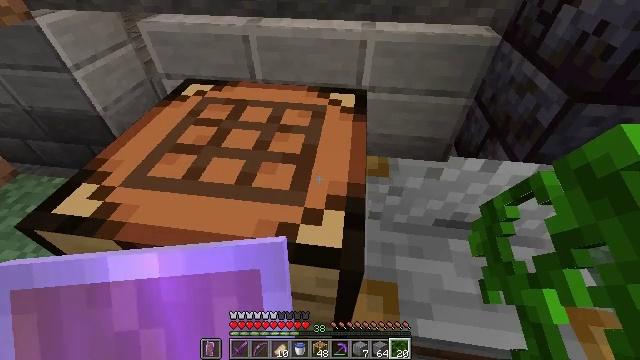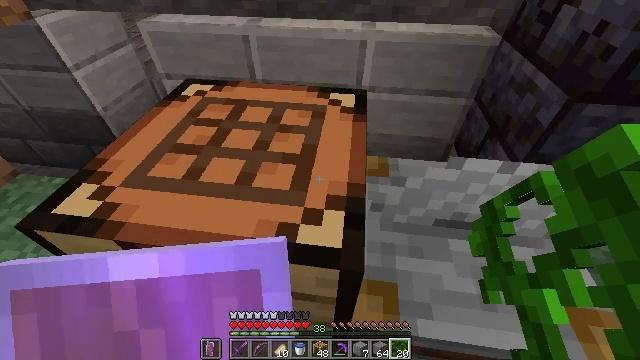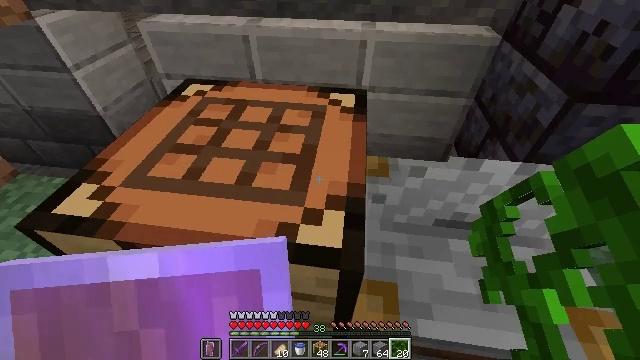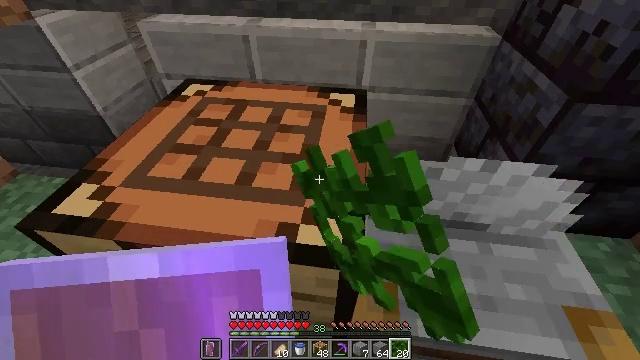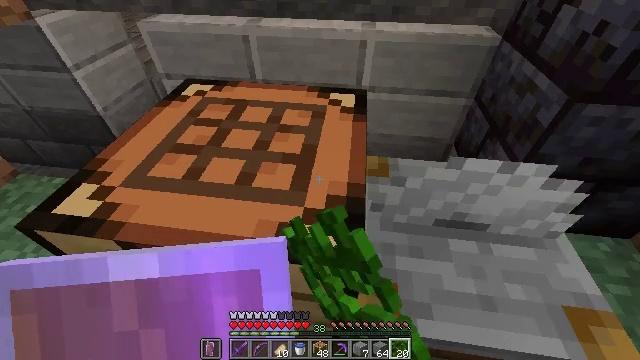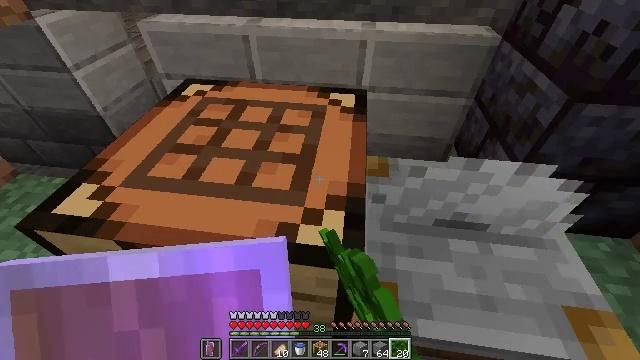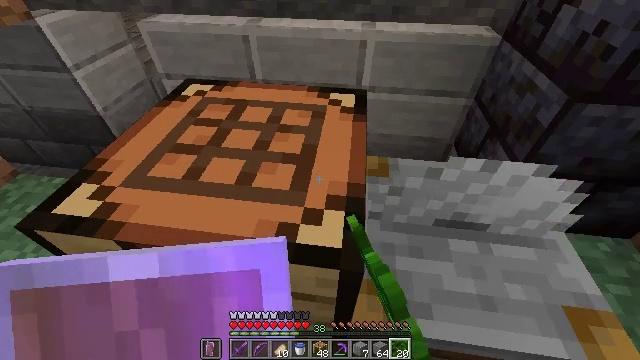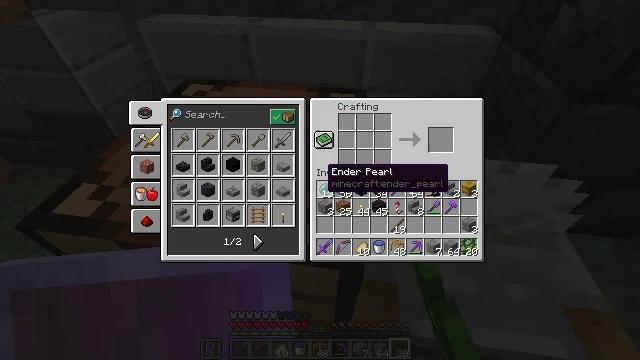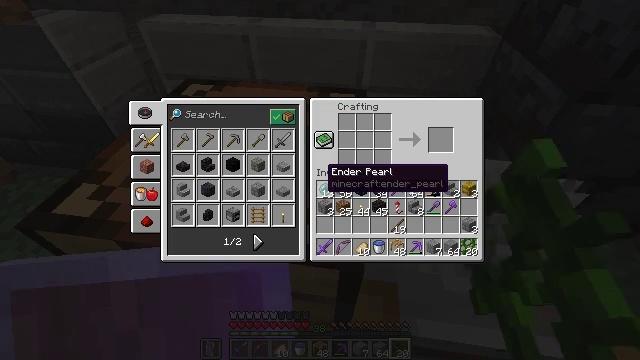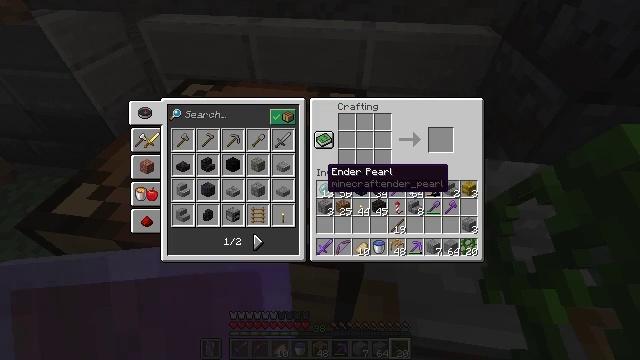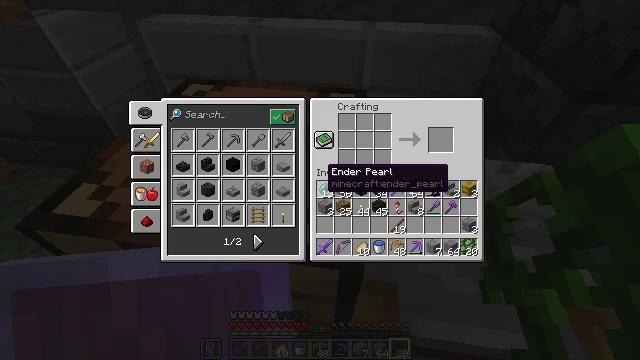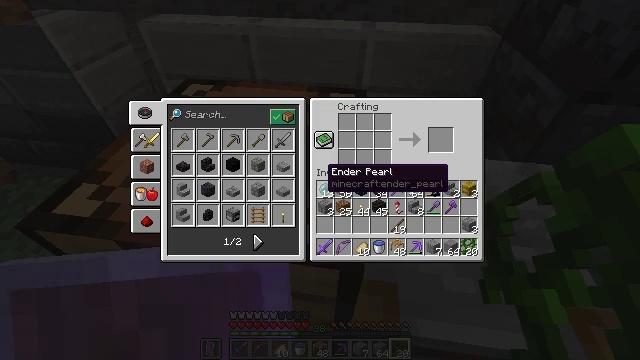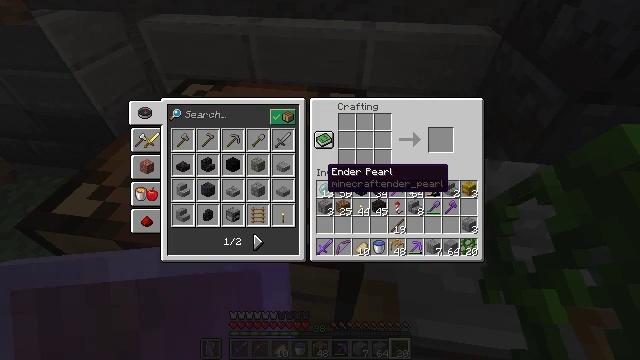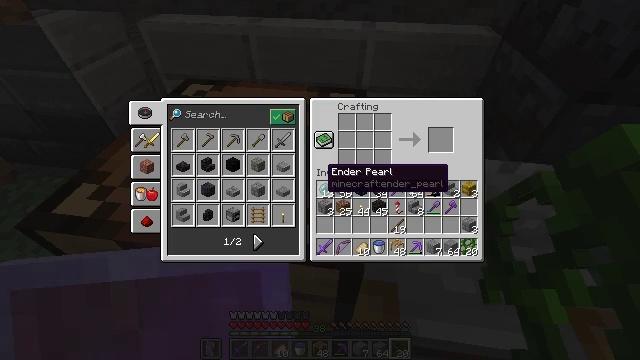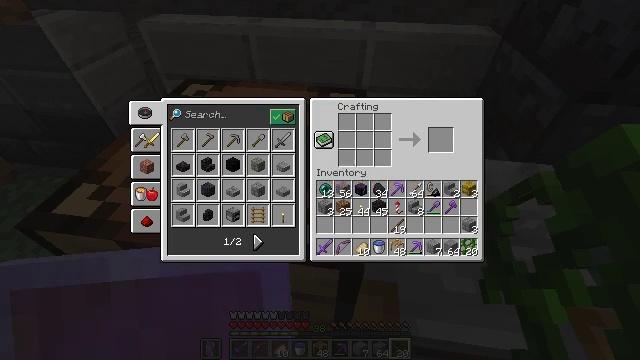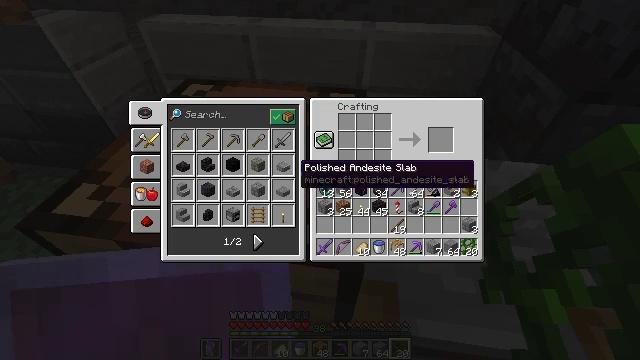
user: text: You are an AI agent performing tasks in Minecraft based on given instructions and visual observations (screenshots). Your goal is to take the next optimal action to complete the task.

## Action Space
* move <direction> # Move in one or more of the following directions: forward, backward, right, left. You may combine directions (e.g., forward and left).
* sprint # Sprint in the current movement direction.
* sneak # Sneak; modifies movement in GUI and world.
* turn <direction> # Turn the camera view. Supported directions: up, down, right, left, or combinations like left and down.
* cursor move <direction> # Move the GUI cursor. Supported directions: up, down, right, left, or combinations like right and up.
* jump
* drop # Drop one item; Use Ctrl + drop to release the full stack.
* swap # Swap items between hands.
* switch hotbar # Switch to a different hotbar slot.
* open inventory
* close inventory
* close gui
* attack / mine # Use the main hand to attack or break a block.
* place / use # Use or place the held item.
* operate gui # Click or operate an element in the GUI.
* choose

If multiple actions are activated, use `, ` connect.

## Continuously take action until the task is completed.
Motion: motion action
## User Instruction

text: craft item mossy stone bricks
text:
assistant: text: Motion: no_op
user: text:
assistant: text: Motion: use / place
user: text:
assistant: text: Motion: use / place
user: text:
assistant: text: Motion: use / place
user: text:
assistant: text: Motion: no_op
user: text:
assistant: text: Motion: no_op
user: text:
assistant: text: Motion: no_op
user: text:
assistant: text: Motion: no_op
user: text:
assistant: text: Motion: no_op
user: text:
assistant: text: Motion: no_op
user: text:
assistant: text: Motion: no_op
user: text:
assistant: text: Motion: no_op
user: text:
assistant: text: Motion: no_op
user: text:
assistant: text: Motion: turn left
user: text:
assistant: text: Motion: no_op
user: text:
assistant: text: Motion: turn right
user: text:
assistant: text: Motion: turn right
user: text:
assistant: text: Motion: turn right
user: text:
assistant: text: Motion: turn right
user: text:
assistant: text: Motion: no_op
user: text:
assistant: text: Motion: no_op
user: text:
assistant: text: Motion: no_op
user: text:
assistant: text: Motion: no_op
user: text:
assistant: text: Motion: no_op
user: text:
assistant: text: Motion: no_op
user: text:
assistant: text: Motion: turn left
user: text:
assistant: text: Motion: turn left
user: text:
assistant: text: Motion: turn left
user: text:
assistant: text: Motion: turn left and up
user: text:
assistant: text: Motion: no_op